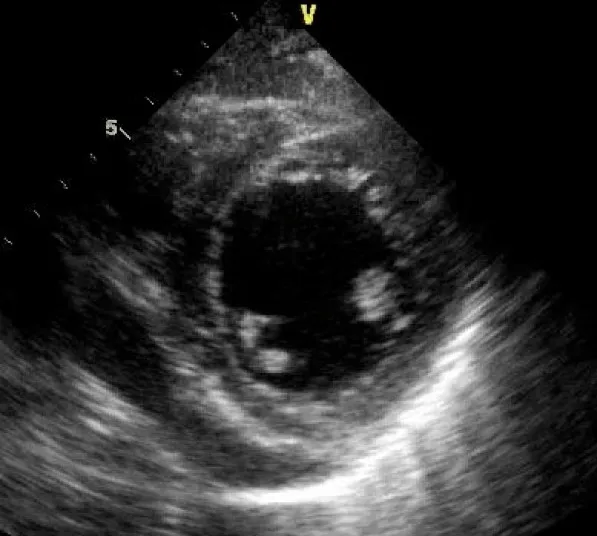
A transthoracic echocardiogram parasternal short axis view demonstrating a mildly dilated left ventricle and global LV systolic dysfunction.
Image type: radiology (ultrasound)